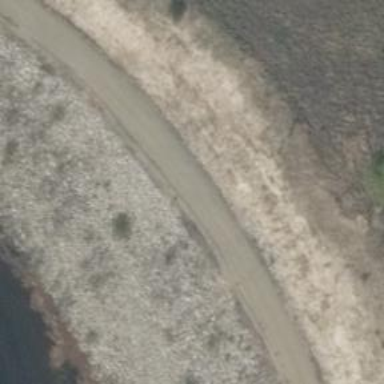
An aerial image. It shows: Gravel track with grade2 tracktype.